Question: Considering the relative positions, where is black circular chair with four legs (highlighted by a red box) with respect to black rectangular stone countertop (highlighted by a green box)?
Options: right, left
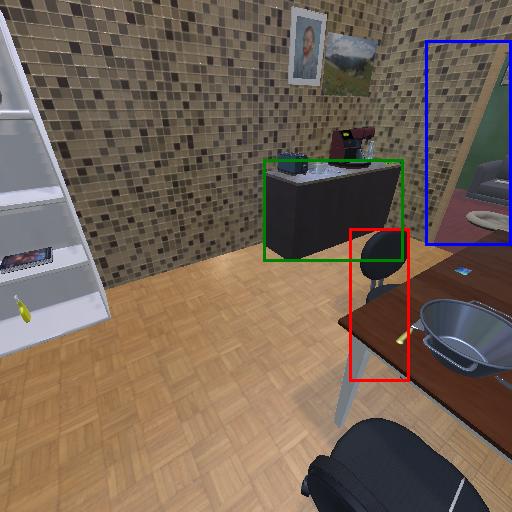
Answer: right